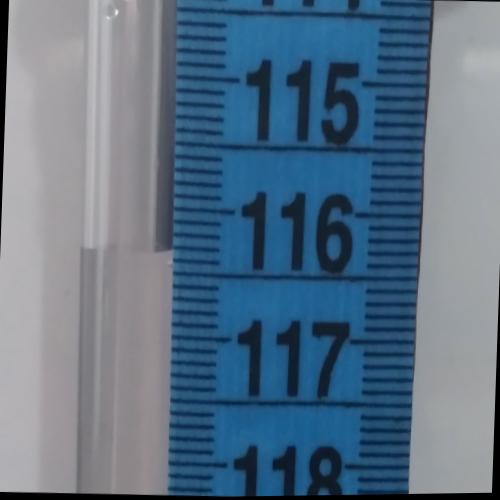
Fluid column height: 116.3 cm